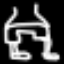
Label: pants